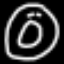
Label: donut